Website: home-depot
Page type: account-dashboard
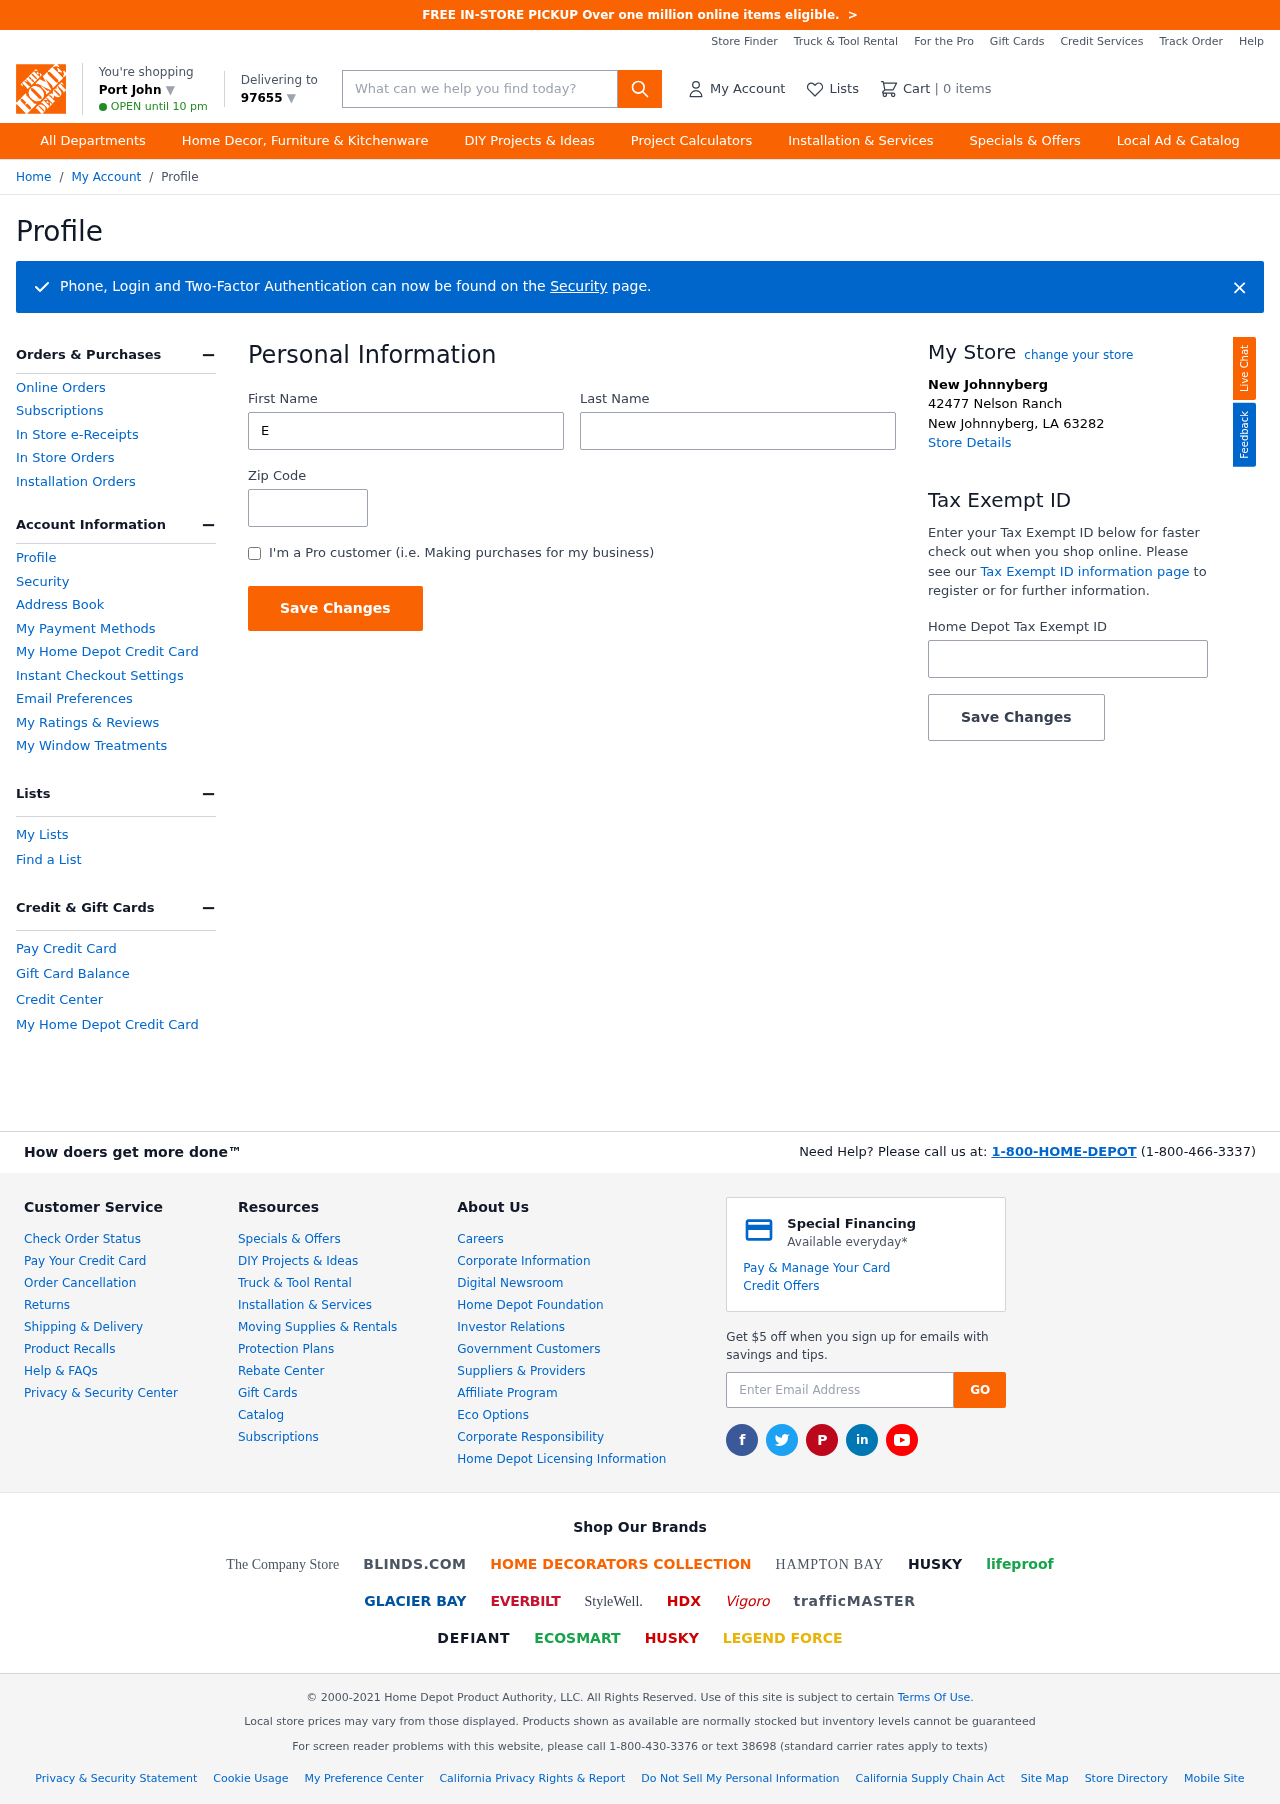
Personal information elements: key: PII_CITY
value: Port John ▼
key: PII_FIRSTNAME
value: Edward
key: PII_LASTNAME
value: Collins
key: PII_LOCATION1_CITY
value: New Johnnyberg
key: PII_LOCATION1_CITY_STATE_ZIP
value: New Johnnyberg, LA 63282
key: PII_LOCATION1_STREET
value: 42477 Nelson Ranch
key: PII_POSTCODE
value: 97655 ▼
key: PII_POSTCODE
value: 97655
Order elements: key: ORDER_NUM_ITEMS
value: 0
Search elements: key: HEADER_SEARCH
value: What can we help you find today?